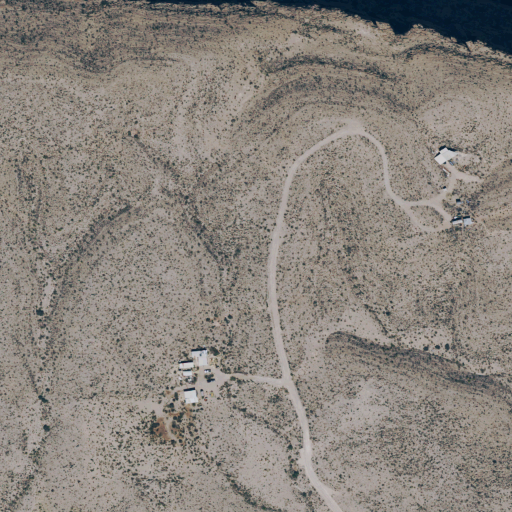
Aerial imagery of plain(s) in Texas named Reed Plateau containing only shrub